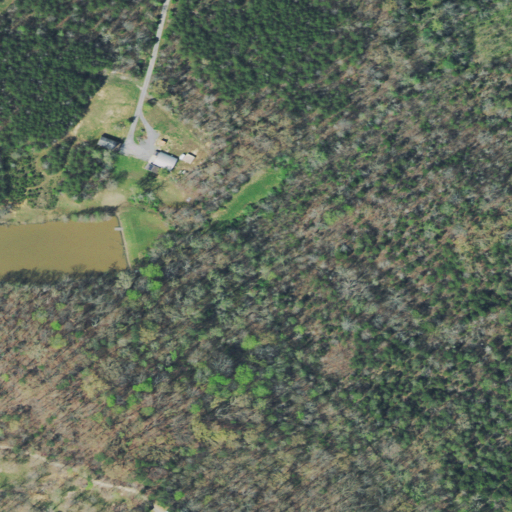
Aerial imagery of valley in Tennessee named Warner Cove containing deciduous forest, mixed forest, evergreen forest, grassland, open water, pasture, and low intensity development